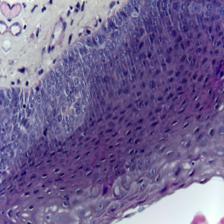
Diagnosis: Normal